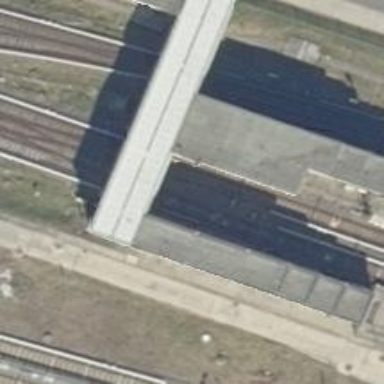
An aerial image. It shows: Electrified rail siding.